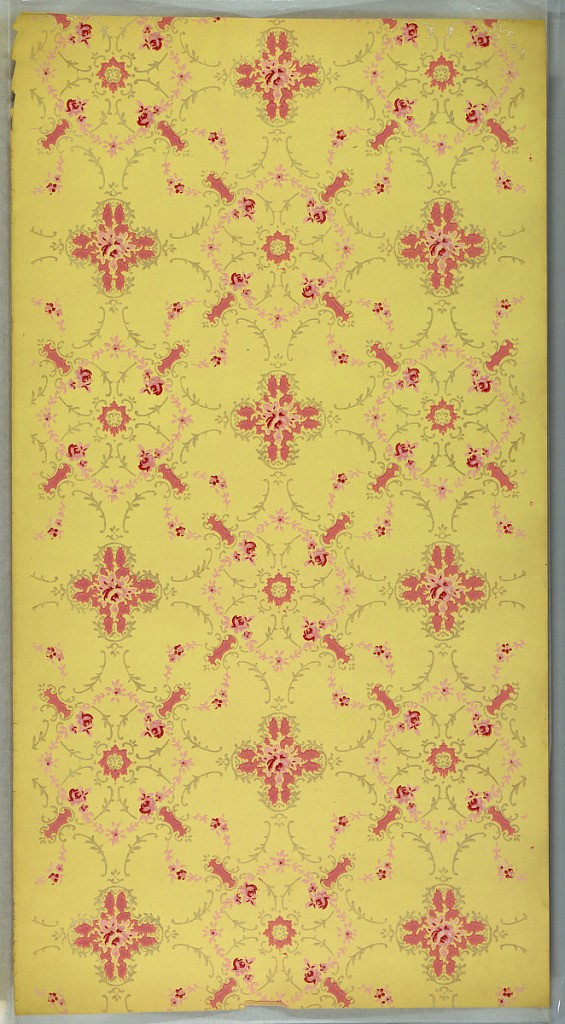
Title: Ceiling paper
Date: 1905–1915
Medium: Machine-printed paper, liquid mica
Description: Pink rose trellis with floral medallion centers. Adorned with foliate scrolls and floral swag. Yellow ground. Printed in pinks, red and white liquid mica.